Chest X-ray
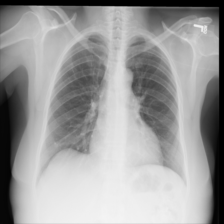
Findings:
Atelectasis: negative
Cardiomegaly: negative
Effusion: negative
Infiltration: negative
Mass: negative
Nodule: negative
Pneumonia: negative
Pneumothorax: negative
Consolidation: negative
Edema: negative
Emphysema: negative
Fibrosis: negative
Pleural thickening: negative
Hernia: negative